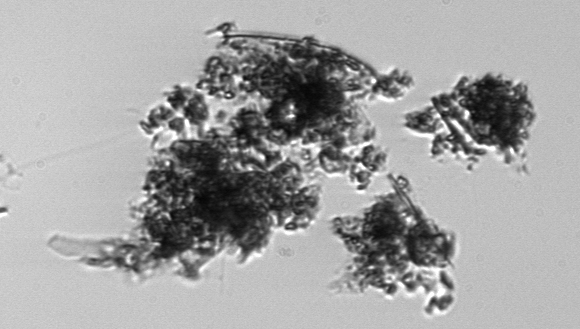
Label: detritus